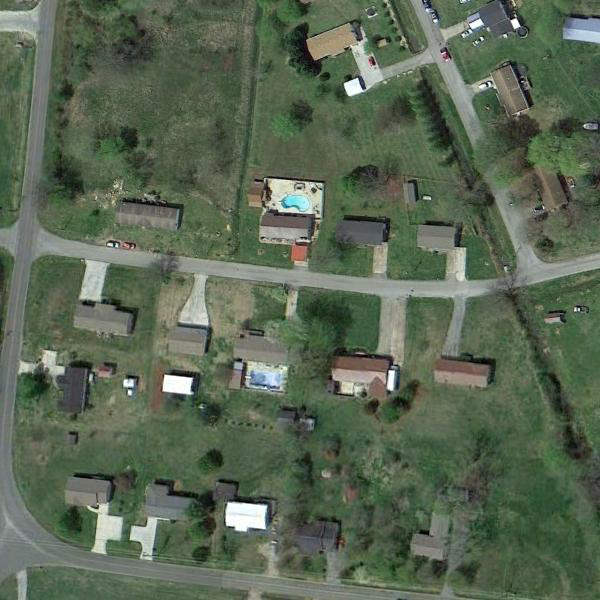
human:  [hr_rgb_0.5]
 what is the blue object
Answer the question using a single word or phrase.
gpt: pond